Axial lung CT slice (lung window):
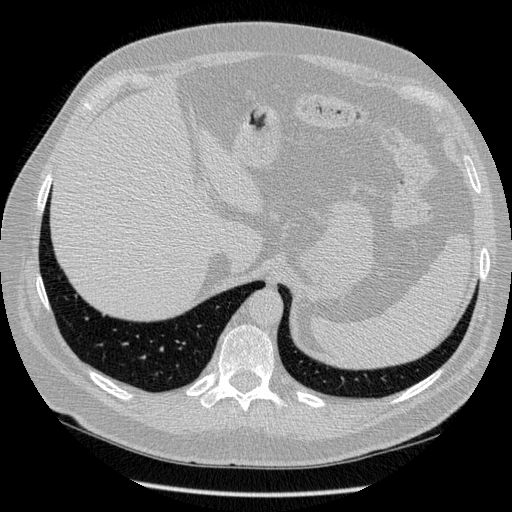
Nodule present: no